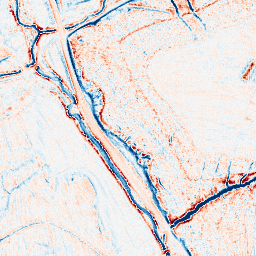
Category: classical
Decomposition family: gaussian_anisotropic
Decomposition parameters: sigma_x: 2
sigma_y: 2
Upsampling method: fft_zeropad
Upsampling parameters: scale: 4
Upsampling scale: 4